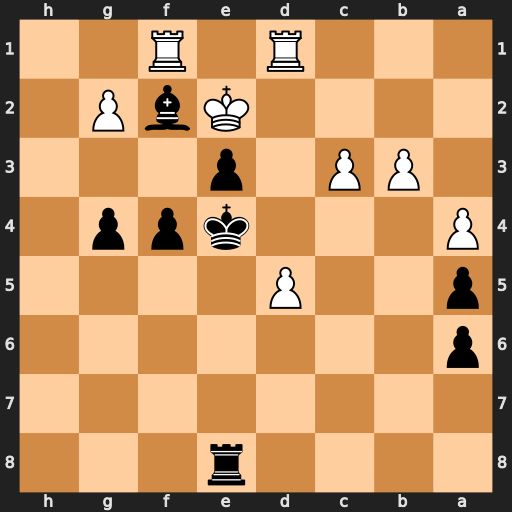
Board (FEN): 4r3/8/p7/p2P4/P3kpp1/1PP1p3/4KbP1/3R1R2
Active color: b
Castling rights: -
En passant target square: -
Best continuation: f3+ gxf3+ gxf3#